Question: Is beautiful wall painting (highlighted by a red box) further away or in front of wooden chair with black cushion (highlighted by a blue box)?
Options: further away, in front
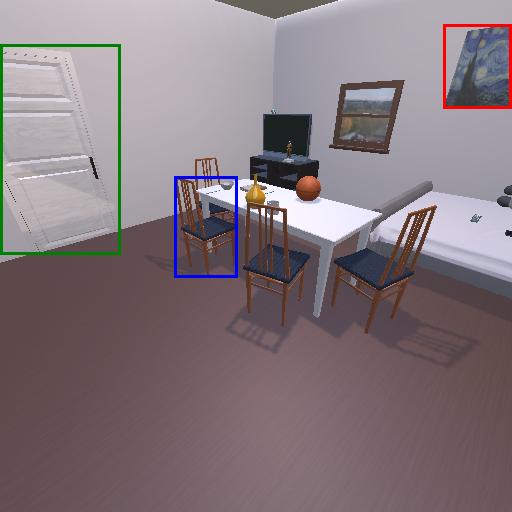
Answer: further away